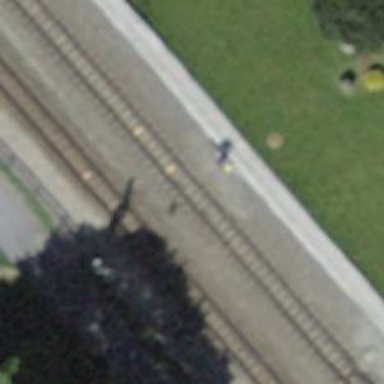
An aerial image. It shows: Narrow-gauge railway with electrified contact line.